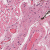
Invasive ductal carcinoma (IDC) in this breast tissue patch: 0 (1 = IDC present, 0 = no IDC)